Question:
the users in ride_users table are also the ride provider in RIDE table with column ride_provider_id.
I have to identify the top two users who have offered maximum ride as ride provider.
I have tried this but didn't get desired results:
'''
select distinct r1.user_id, u.first_name||' '||u.last_name as user_name
from user_details u
inner join ride_users r1 on u.user_id=r1.user_id
inner join ride r2 on r1.ride_id =r2.ride_id
where r1.user_id = r2.ride_provider_id
order by r1.user_id desc;
'''
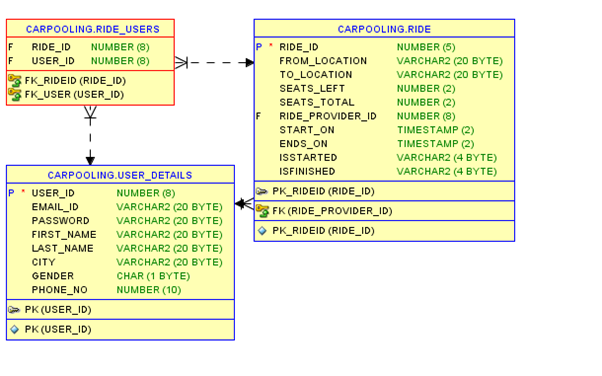
Answer: the inner inline table will give the ride count, which you can use to order by and limit on.
'''
SELECT u.*
FROM user_details u
INNER JOIN (SELECT r.ride_provider_id, count(*) rides
FROM ride r
GROUP BY r.ride_provider_id
) mr on mr.ride_provider_id = u.user_id
ORDER BY mr.rides DESC
LIMIT 2
'''